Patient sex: M
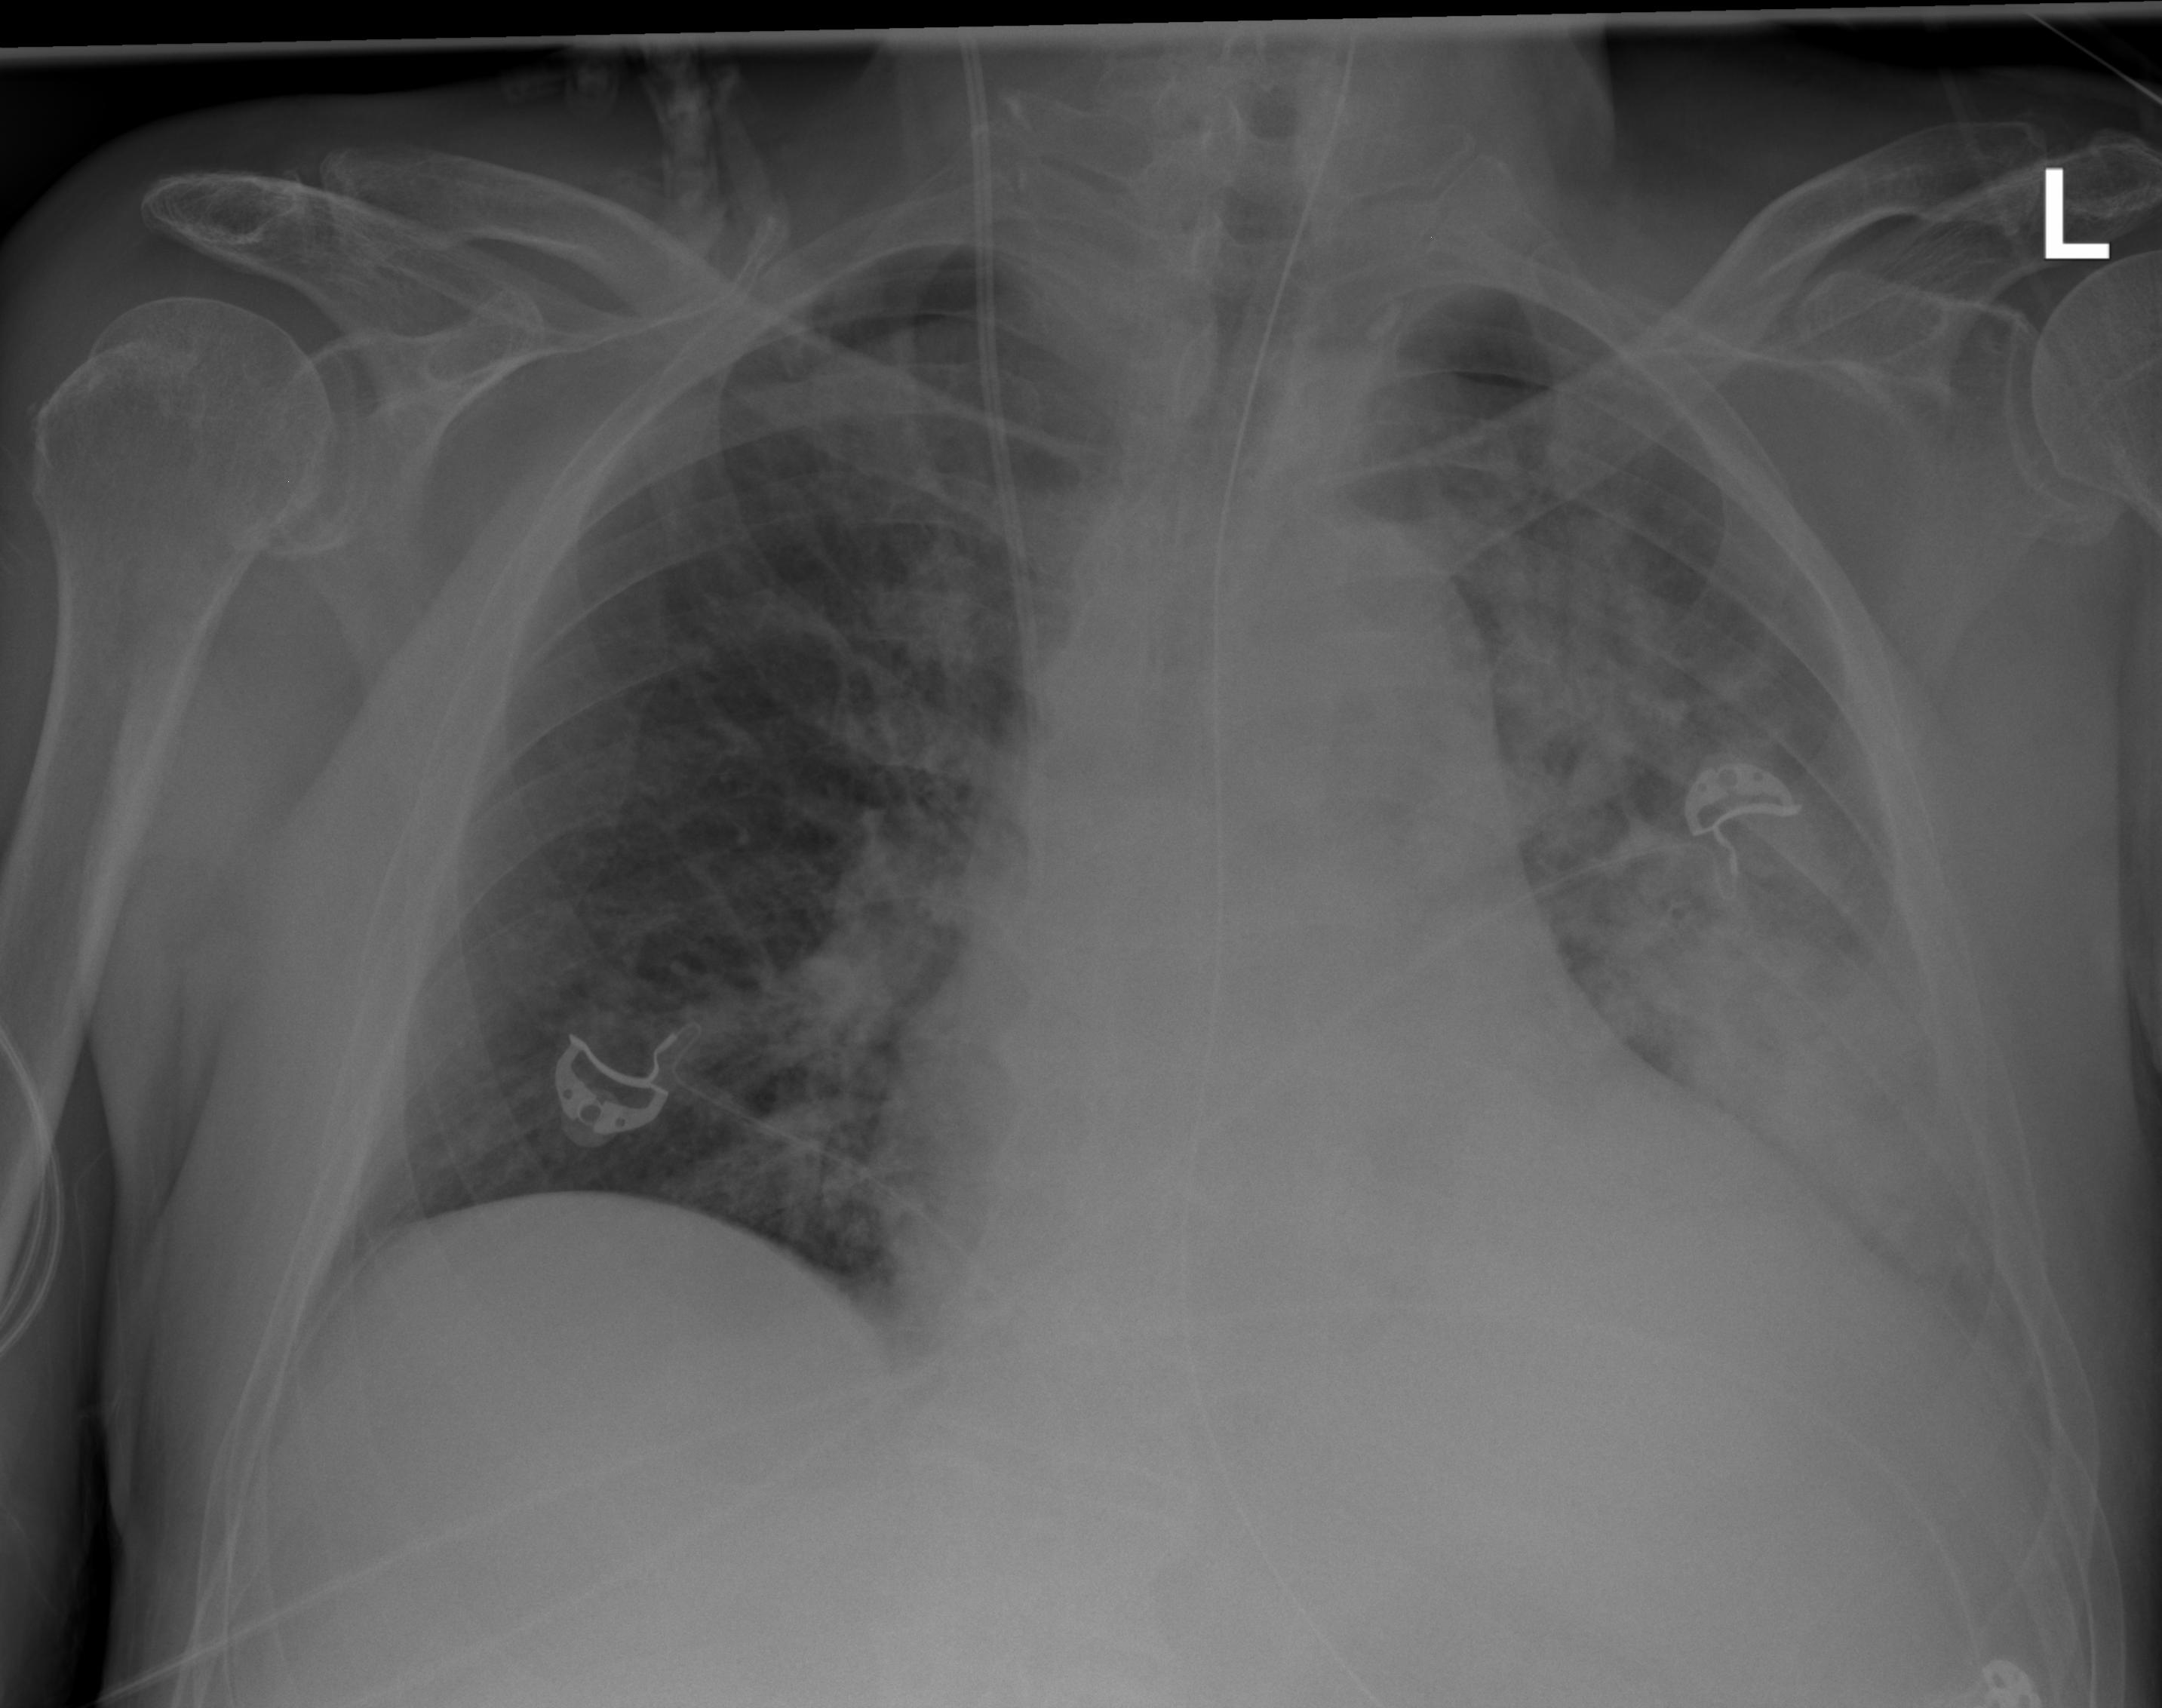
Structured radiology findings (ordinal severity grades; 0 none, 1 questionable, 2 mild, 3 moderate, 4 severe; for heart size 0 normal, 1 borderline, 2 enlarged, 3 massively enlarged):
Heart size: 2
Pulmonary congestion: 0
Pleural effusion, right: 0
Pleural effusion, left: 1
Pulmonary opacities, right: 0
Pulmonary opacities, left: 3
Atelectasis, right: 0
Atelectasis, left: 2